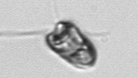
Label: Pyramimonas_morphotype1